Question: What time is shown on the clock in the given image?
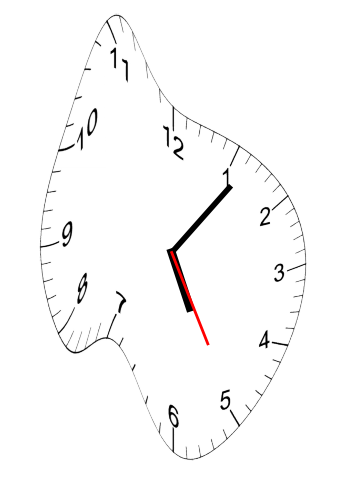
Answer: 05:06:25